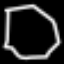
Label: octagon